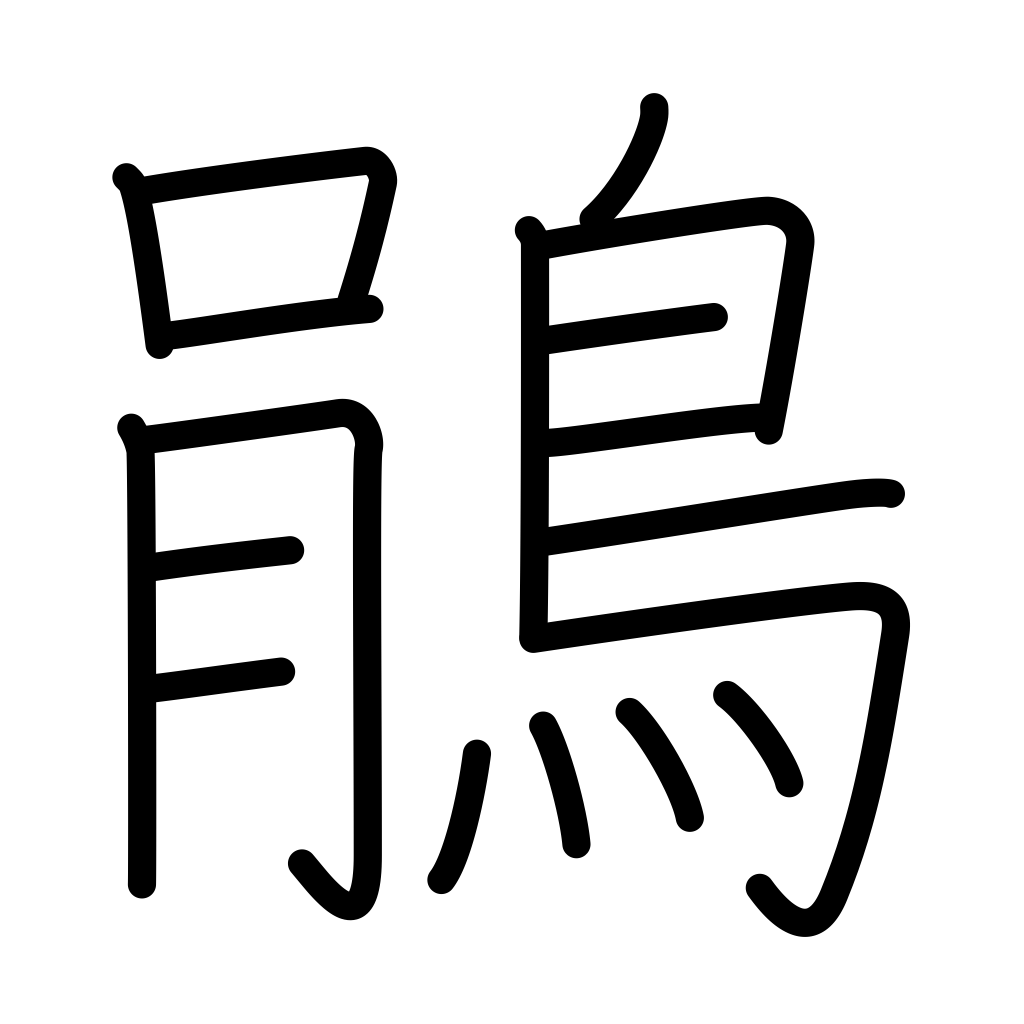
Meaning: cuckoo